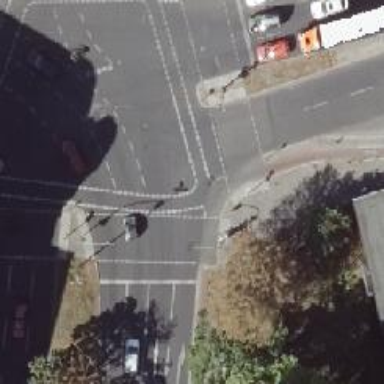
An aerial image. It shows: Asphalt footway with marked crossing equipped with traffic signals.